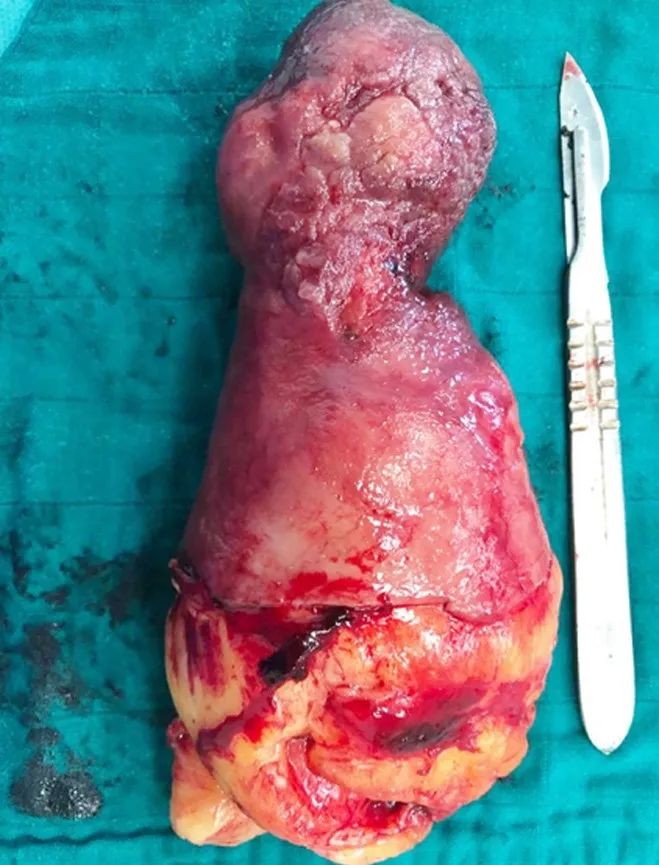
the giant duodenal lipoma after resection.
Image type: medical_photograph (other_medical_photograph)